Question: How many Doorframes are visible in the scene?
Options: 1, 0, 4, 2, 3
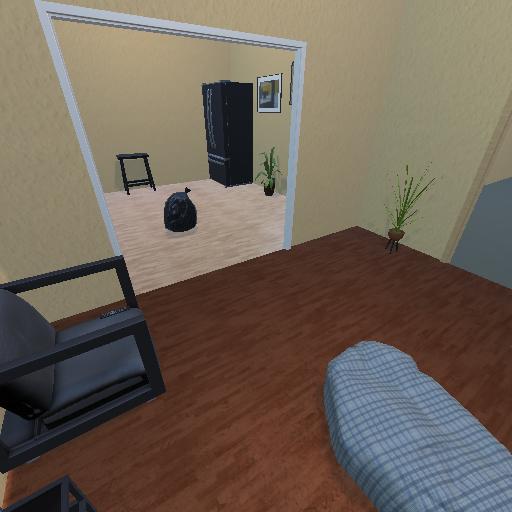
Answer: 1